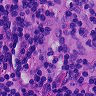
Metastatic tissue present: no